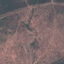
Label: HerbaceousVegetation